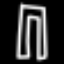
Label: pants